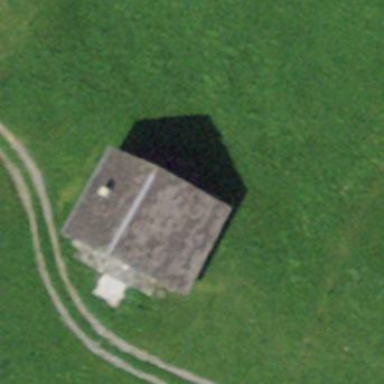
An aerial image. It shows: Barn.